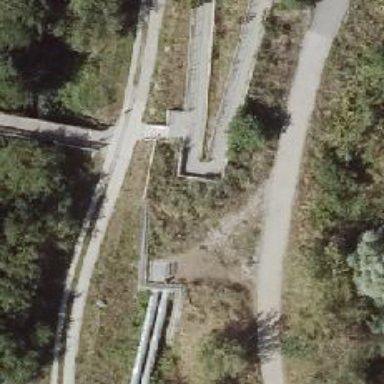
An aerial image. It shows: Concrete footway.